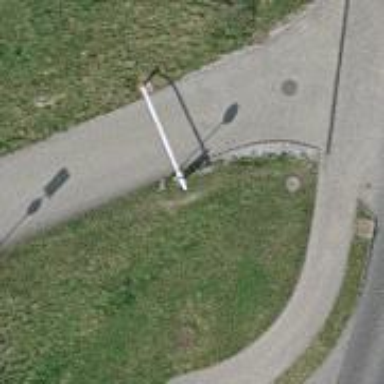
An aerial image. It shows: Lift gate barrier.